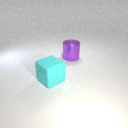
large purple metal cylinder behind large cyan rubber cube